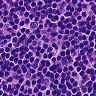
Metastatic tissue present: no